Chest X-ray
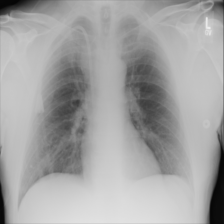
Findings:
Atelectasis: negative
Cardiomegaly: negative
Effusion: negative
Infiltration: negative
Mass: negative
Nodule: negative
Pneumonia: negative
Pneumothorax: negative
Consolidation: negative
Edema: negative
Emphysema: negative
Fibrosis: negative
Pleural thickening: negative
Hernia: negative